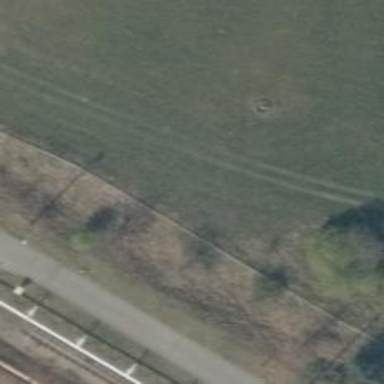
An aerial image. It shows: Grass track with grade5 track type.